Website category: restaurant
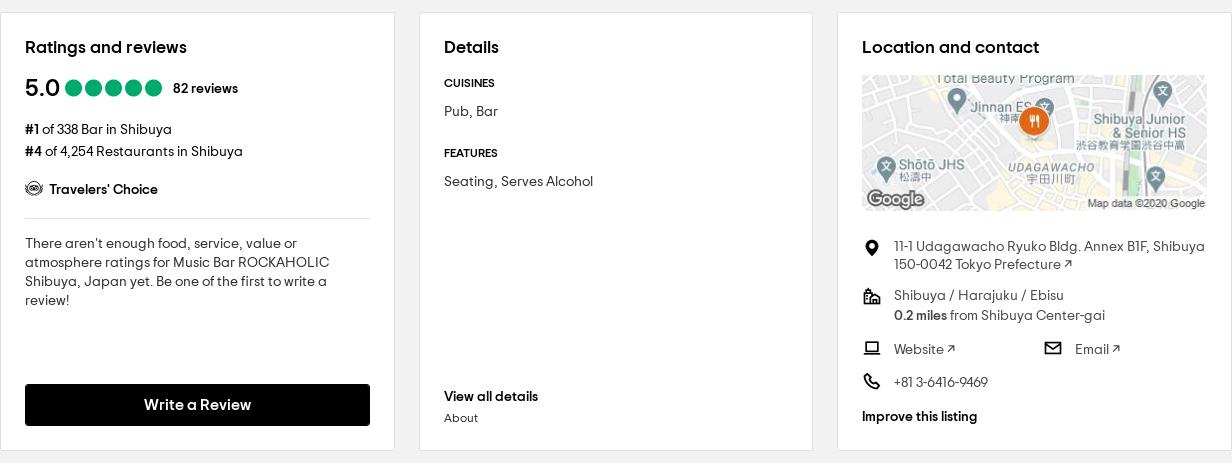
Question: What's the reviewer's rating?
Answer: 5.0

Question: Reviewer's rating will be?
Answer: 5.0

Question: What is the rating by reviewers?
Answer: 5.0

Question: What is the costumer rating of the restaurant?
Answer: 5.0

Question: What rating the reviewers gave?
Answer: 5.0

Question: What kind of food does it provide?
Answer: Pub, Bar

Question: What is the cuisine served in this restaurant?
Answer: Pub, Bar

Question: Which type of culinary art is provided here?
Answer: Pub, Bar

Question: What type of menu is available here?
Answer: Pub, Bar

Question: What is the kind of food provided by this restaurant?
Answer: Pub, Bar

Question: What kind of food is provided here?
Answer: Pub, Bar

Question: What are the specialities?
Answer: Pub, Bar

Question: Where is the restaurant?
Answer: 11-1 Udagawacho Ryuko Bldg. Annex B1F, Shibuya 150-0042 Tokyo Prefecture

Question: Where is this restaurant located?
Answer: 11-1 Udagawacho Ryuko Bldg. Annex B1F, Shibuya 150-0042 Tokyo Prefecture

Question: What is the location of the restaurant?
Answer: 11-1 Udagawacho Ryuko Bldg. Annex B1F, Shibuya 150-0042 Tokyo Prefecture

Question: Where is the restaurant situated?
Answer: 11-1 Udagawacho Ryuko Bldg. Annex B1F, Shibuya 150-0042 Tokyo Prefecture

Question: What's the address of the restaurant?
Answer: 11-1 Udagawacho Ryuko Bldg. Annex B1F, Shibuya 150-0042 Tokyo Prefecture

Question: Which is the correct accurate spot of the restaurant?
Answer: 11-1 Udagawacho Ryuko Bldg. Annex B1F, Shibuya 150-0042 Tokyo Prefecture

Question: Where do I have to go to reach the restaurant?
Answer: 11-1 Udagawacho Ryuko Bldg. Annex B1F, Shibuya 150-0042 Tokyo Prefecture

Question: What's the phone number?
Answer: +81 3-6416-9469

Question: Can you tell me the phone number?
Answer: +81 3-6416-9469

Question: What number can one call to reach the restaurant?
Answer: +81 3-6416-9469

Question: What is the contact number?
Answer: +81 3-6416-9469

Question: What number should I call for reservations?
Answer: +81 3-6416-9469

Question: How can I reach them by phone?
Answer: +81 3-6416-9469